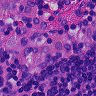
Metastatic tissue present: no